Interaction volume radius: 5 \u00c5
Interaction volume height: 15 \u00c5
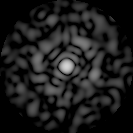
Disorder parameter: 0.8652